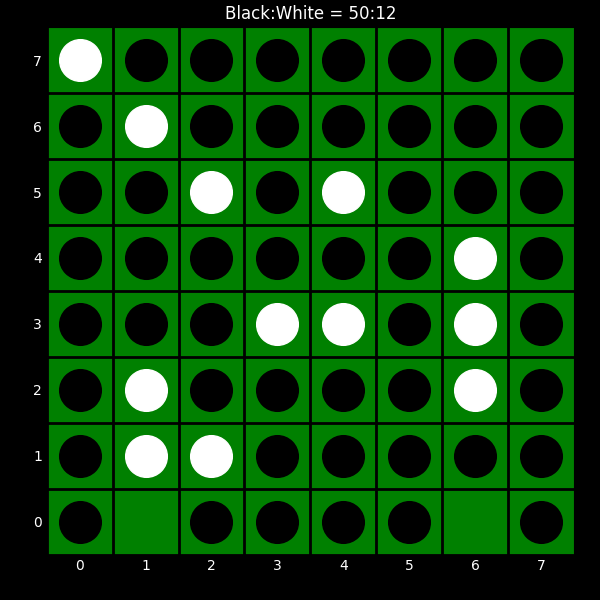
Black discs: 50
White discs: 12